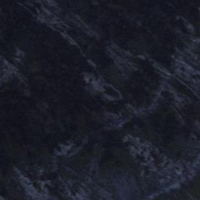
EUNIS habitat code: 44
Species observed at this site:
Epipactis atrorubens